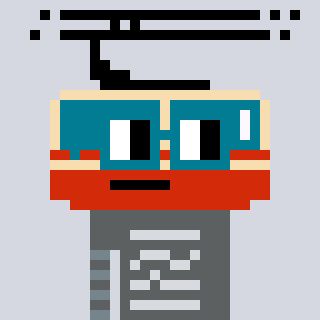
a pixel art character with square dark green glasses, a tram wagon-shaped head and a orange-colored body on a cool background